Aerial crown-view tile of a tropical tree (Barro Colorado Island, Panama), acquired 20250616:
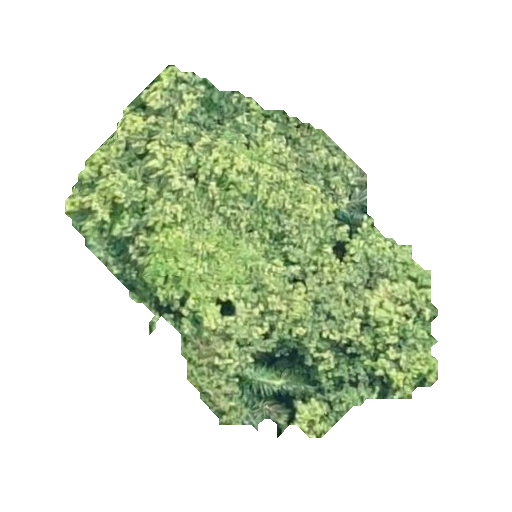
Species: Luehea seemannii
GBIF accepted scientific name: Luehea seemannii
Crown area: 122.594 m²